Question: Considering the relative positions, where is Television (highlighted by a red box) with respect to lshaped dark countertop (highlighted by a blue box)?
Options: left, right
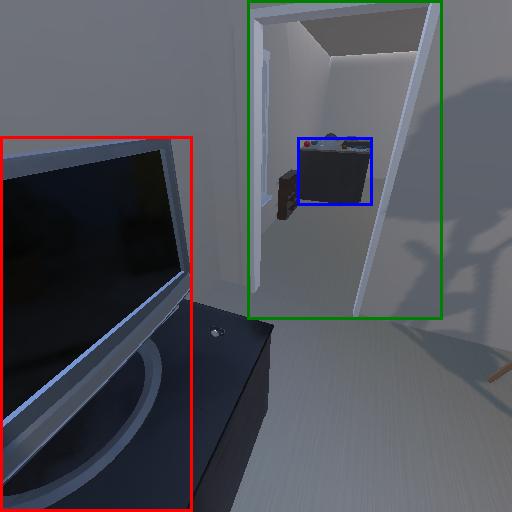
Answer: left